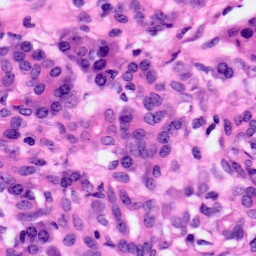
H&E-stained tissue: Pancreatic